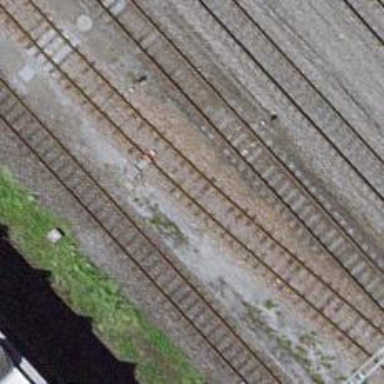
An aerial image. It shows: Single-track electrified railway siding with contact line.